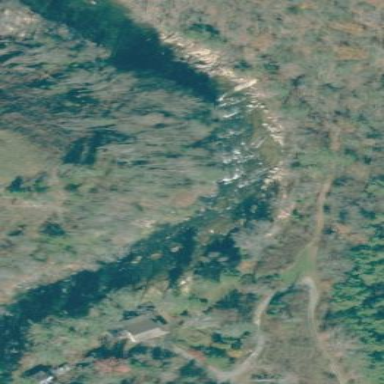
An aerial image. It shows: Rapids in the waterway with whitewater.